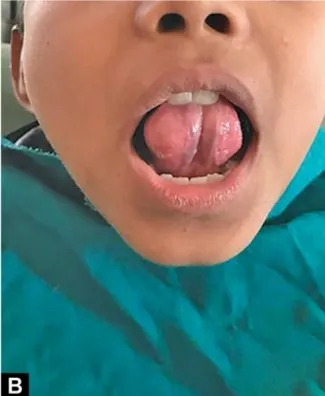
Extending up to the ventral surface.
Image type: medical_photograph (oral_photograph)